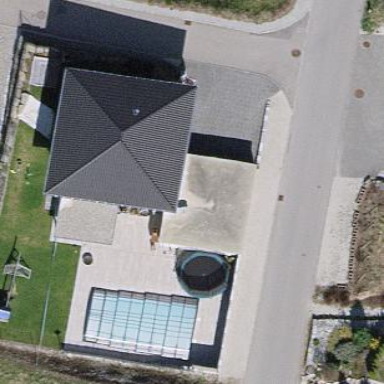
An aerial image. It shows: Garage.